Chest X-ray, PA view. Patient: 50 years old, sex M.
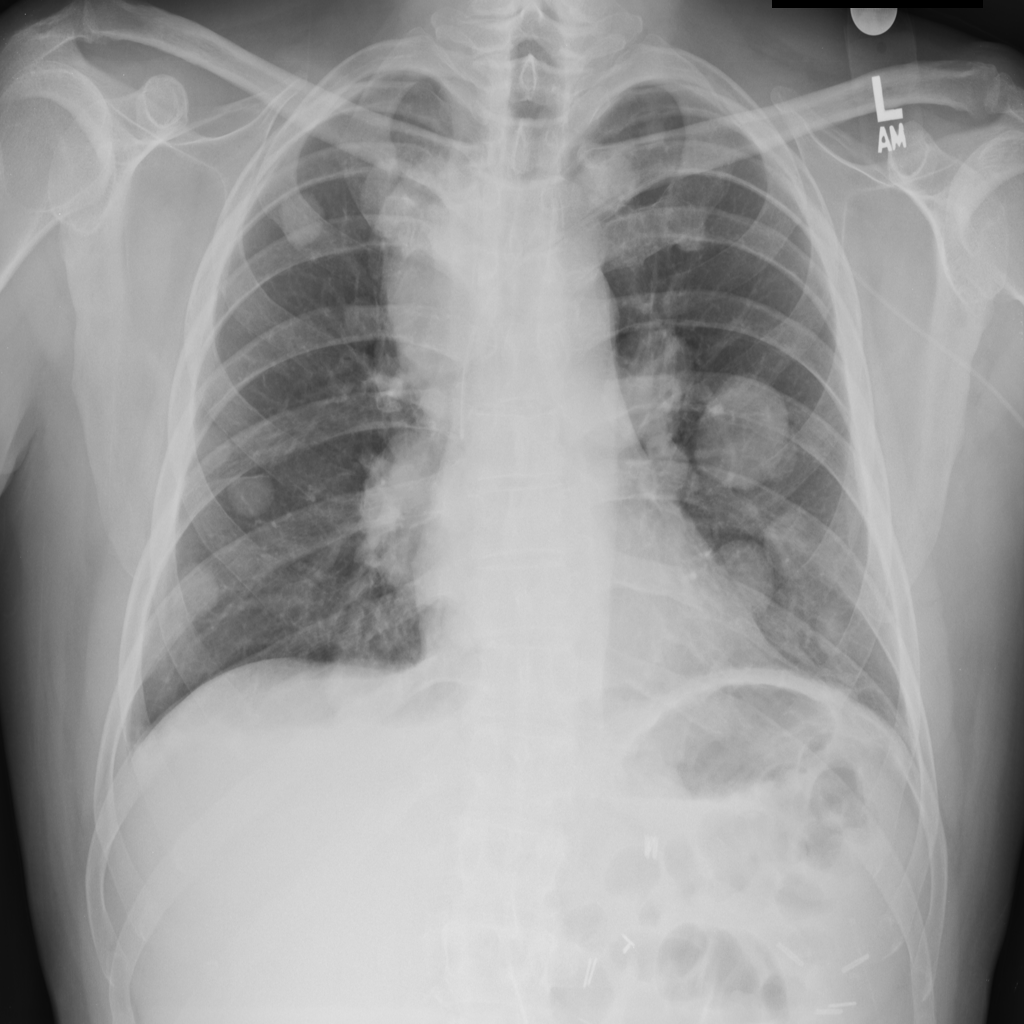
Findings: Effusion, Mass